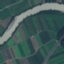
Land use / land cover: River